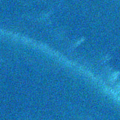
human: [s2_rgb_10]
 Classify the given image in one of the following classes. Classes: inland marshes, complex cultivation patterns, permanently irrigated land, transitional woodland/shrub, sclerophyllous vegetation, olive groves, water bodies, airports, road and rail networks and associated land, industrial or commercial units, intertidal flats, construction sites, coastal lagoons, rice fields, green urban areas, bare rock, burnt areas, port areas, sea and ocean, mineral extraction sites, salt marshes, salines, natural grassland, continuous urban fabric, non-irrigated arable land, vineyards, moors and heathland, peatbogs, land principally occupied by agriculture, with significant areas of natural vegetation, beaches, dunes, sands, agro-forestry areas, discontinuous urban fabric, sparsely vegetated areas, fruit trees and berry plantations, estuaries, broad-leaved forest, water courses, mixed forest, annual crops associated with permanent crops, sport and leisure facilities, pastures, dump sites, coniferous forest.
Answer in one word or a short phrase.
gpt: sea and ocean